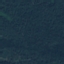
Land use / land cover: Forest